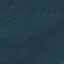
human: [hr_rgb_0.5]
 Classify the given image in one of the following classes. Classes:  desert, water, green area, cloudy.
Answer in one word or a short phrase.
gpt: green area